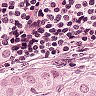
Metastatic tissue present: yes